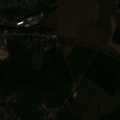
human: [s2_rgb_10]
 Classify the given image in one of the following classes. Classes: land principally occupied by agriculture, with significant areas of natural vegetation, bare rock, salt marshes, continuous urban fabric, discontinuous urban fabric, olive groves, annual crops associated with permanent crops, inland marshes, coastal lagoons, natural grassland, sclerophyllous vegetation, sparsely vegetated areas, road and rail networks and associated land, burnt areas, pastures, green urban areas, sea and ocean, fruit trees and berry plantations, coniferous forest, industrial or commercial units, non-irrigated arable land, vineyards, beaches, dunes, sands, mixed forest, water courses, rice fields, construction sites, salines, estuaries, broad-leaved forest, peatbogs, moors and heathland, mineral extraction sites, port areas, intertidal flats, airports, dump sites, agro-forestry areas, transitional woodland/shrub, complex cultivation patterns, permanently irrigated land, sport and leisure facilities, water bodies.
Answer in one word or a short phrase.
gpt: discontinuous urban fabric, non-irrigated arable land, pastures, complex cultivation patterns, broad-leaved forest